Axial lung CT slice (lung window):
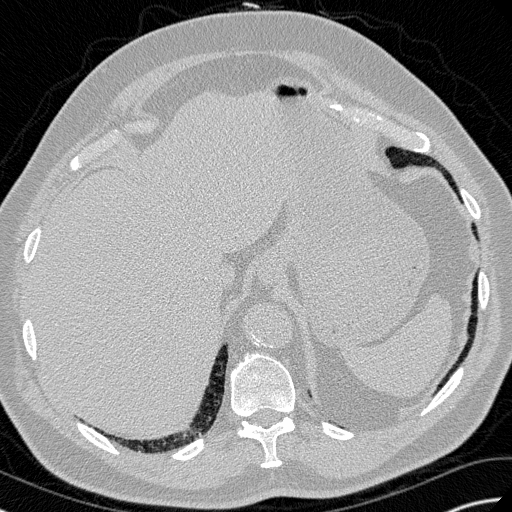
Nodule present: no